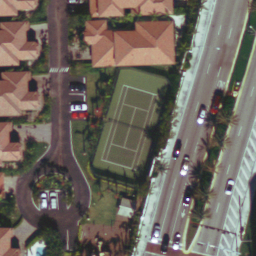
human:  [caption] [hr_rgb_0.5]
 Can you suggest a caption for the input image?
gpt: There is a tennis court surrounded by some houses and a road beside .

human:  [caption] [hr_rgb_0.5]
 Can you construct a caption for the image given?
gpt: There is a small tennis court with a road beside .

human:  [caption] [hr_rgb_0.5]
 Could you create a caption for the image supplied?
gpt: A tennis court is surrounded by some trees and road beside .

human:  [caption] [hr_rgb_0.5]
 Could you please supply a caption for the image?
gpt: A small tennis court with some plants and a road beside .

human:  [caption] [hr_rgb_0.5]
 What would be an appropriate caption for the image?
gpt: There is a small tennis court and surrounded by some houses and a road beside .